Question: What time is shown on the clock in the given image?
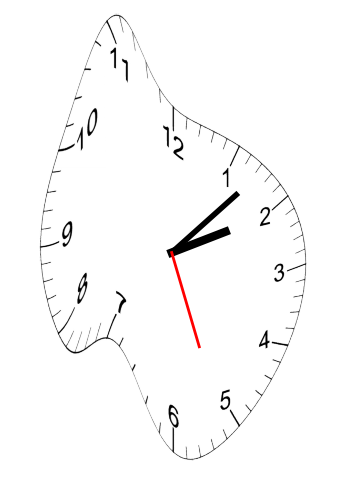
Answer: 02:07:26